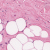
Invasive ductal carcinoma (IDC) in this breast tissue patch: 0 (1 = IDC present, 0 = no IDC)